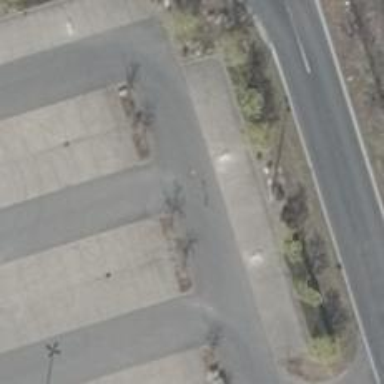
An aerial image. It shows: Road serving as parking aisle.